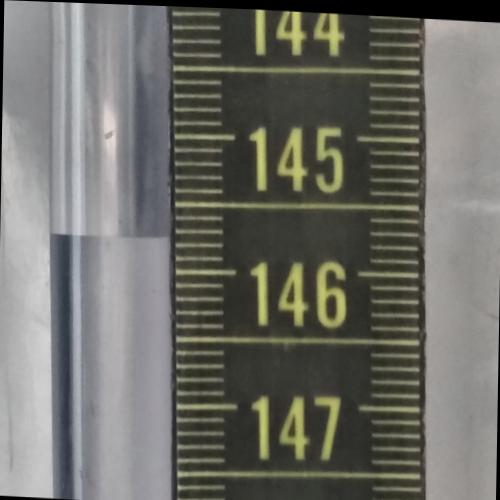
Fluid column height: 145.7 cm